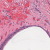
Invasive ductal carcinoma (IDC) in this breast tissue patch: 1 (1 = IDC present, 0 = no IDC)